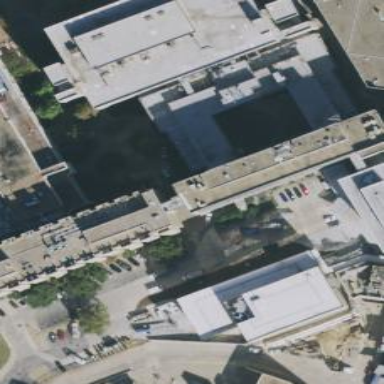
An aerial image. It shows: Hospital building.